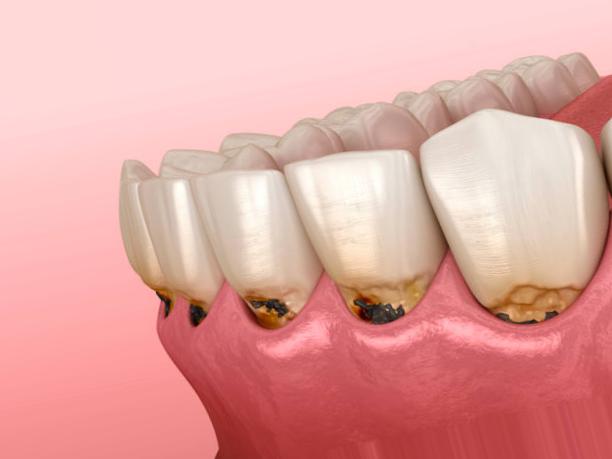
Condition: Caries